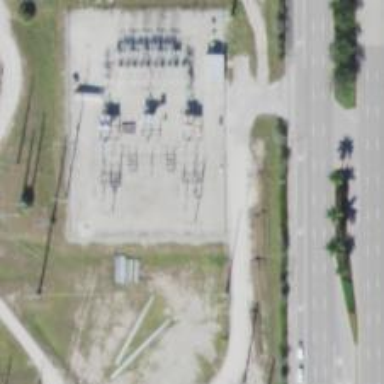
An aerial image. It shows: Switch for power supply.